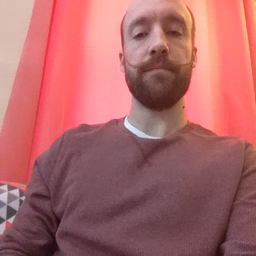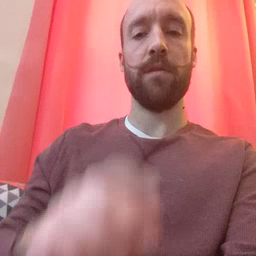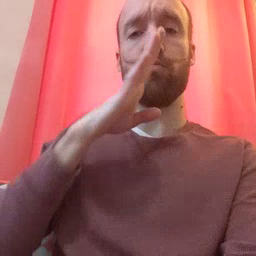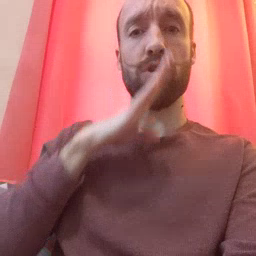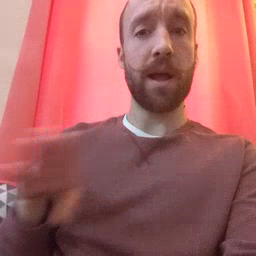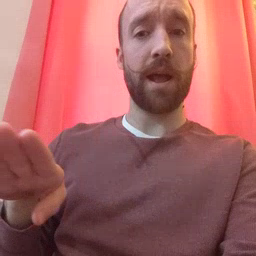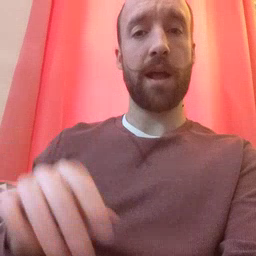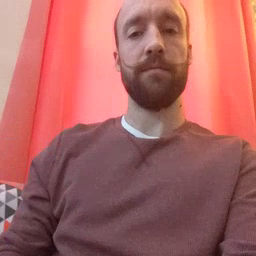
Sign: quiet